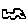
Label: car